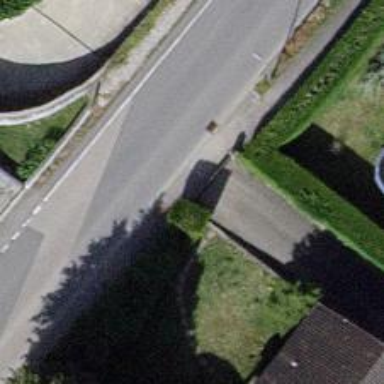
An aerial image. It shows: Left sidewalk along asphalt tertiary road.